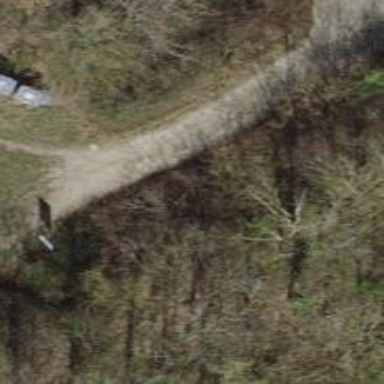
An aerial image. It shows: Unpaved path.